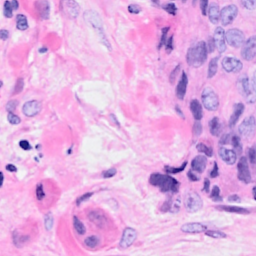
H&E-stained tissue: Breast